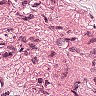
Metastatic tissue present: yes